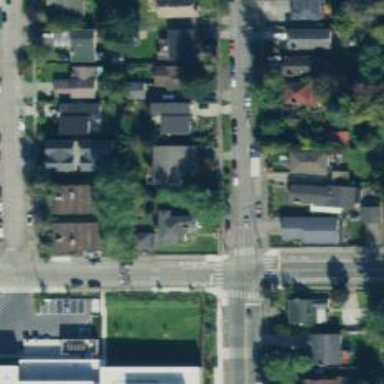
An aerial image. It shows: Residential road with separate sidewalk.